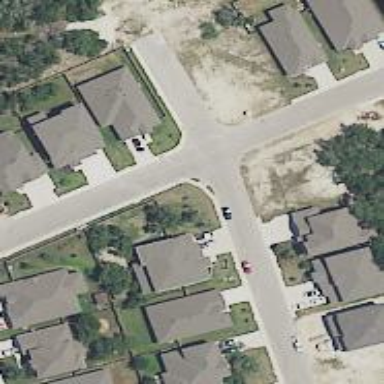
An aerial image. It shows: Asphalt road in residential area.